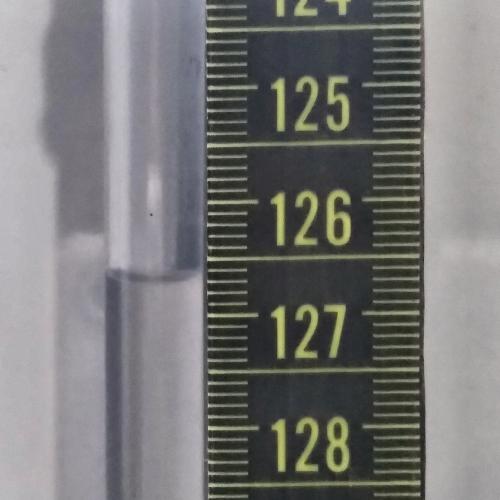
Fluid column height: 126.6 cm